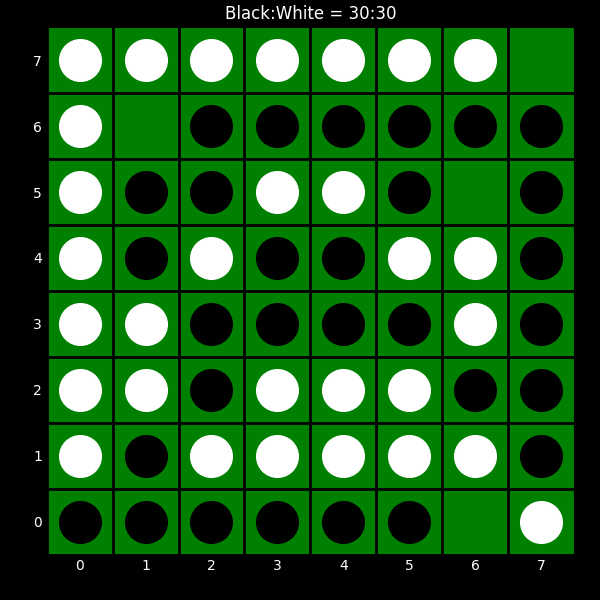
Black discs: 30
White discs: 30